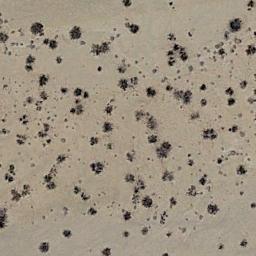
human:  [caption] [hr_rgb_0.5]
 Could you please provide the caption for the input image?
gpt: The chaparral is consist of sparse bushes on the desert .

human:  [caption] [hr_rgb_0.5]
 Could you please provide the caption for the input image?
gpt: Chaparral is evenly and sparsely distributed on the sand .

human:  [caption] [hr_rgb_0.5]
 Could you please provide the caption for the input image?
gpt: Some small chaparrals grow in the desert .

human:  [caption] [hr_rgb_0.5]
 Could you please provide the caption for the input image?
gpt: There are several trees and some weeds in this desert .

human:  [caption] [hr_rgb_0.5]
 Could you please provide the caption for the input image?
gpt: The chaparral is scattered and sparse .